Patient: sex M, age 47
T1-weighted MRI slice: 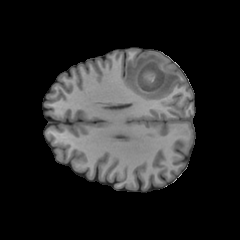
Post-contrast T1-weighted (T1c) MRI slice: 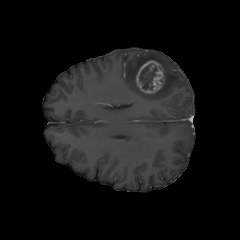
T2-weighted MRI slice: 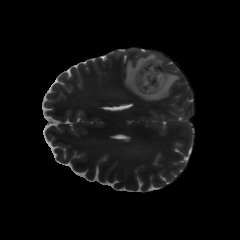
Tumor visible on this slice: yes
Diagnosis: Glioblastoma, IDH-wildtype
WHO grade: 4